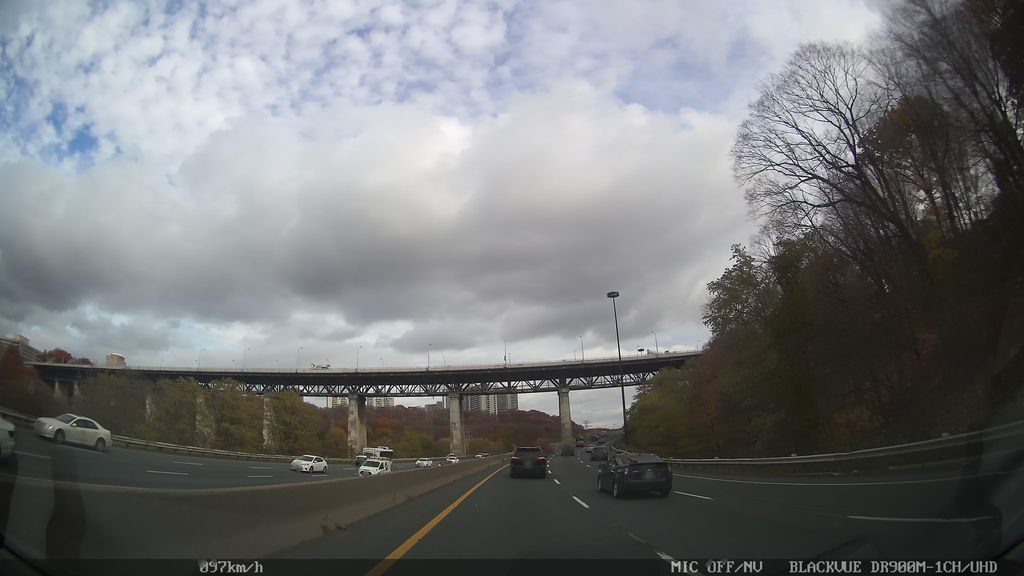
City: toronto